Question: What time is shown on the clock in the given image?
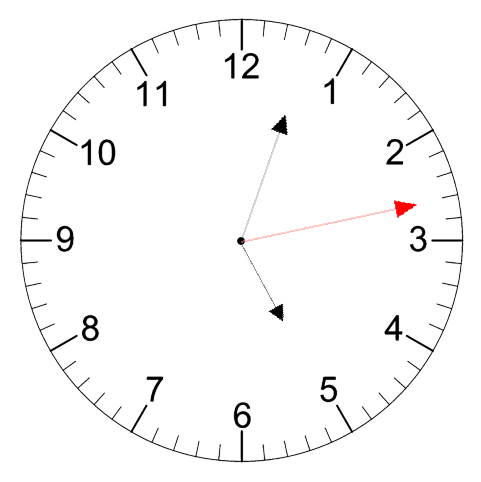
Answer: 05:03:13